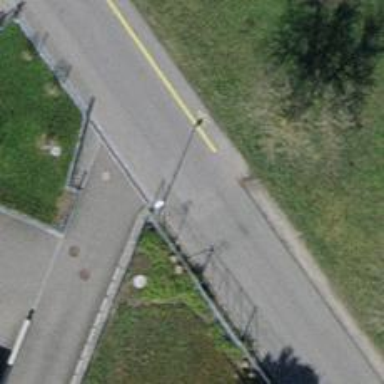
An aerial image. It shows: Tertiary road with asphalt surface and sidewalk on the left side.